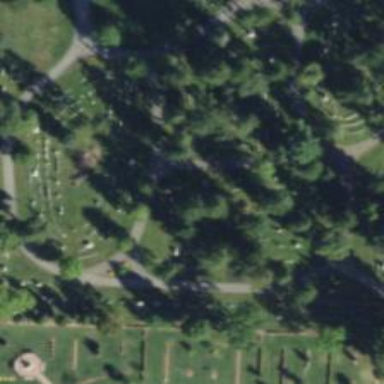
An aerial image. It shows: Historical memorial located in graveyard.